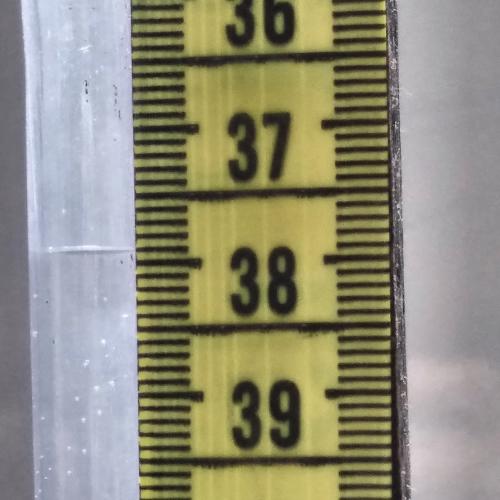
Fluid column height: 37.9 cm